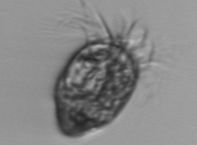
Label: Strombidium_morphotype1